Question: I created a SQL query w/c has a 'Delete' statement but unfortunately the 'Delete' statement seems not executing. What's wrong with my SQL statement.
Here is my code :
'''
BEGIN TRAN
BEGIN TRY
DECLARE @Mid VARCHAR(100) = '100303000'
DECLARE @Cnt INT
DECLARE @ScHeader TABLE
(
ScHeaderId UNIQUEIDENTIFIER
)
declare @SCHeaderId uniqueidentifier
-- get ids to be deleted
INSERT INTO @ScHeader(ScHeaderId)
SELECT scd.ServiceChargesId
FROM ServiceChargeDetails scd
INNER JOIN ServiceCharges sc ON scd.ServiceChargesId = sc.ServiceChargesId
INNER JOIN CreditCardMID cc ON cc.CreditCardMIDId = scd.CreditCardMIDId
WHERE cc.MID = @Mid;
/*
do some other task here Related to @ScHeaderId
*/
SELECT @Cnt = COUNT(*) FROM CreditCardMID WHERE MID = @Mid;
Print 'Count before delete ' + Cast(@Cnt as VARCHAR(10))
PRINT 'Deleting Mid ' + @Mid;
DELETE FROM CreditCardMID WHERE MID = @Mid; -- not executed
PRINT 'Done deleting mid '; -- -- not executed
SELECT @Cnt = COUNT(*) FROM CreditCardMID WHERE MID = @Mid;-- not executed
Print 'Count after delete ' + Cast(@Cnt as VARCHAR(10)) -- not executed
COMMIT TRAN
END TRY
BEGIN CATCH
ROLLBACK TRAN
PRINT @@ERROR
END CATCH
'''
Here is the result from Message window :

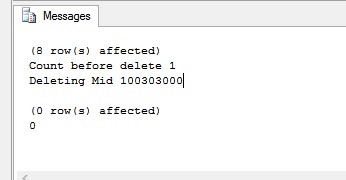
Answer: The "0" appearing after the "(0 row(s) affected)" implies that the delete has not worked and the catch phrase is fired. Can you run this code without the catch (inside a begin tran/rollback tran) pair to see what the error is (i presume its an error from a trigger on CreditCardMID table)